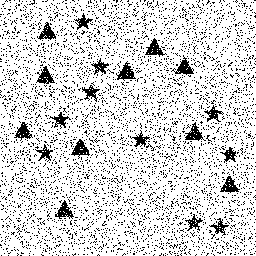
Squares: 0
Triangles: 10
Stars: 10
Total shapes: 20